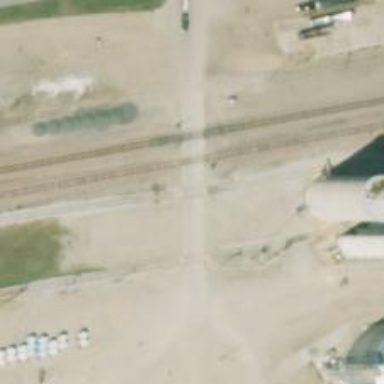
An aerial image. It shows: Level crossing along the railway.